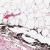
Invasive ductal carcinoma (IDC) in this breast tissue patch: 0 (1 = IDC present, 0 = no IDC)